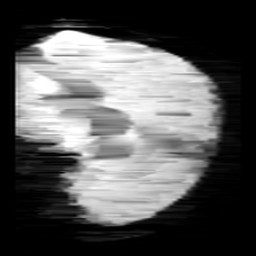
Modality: minIP
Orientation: sagittal
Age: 9
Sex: male
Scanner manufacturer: siemens
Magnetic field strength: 3 T
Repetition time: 0.027 s
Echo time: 0.02 s